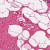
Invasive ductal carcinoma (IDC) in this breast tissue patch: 0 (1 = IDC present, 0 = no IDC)